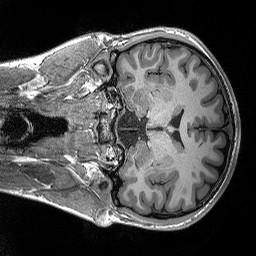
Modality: T1w
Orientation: coronal
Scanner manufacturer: siemens
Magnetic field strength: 3 T
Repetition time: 2.3 s
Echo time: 0.00298 s